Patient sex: M
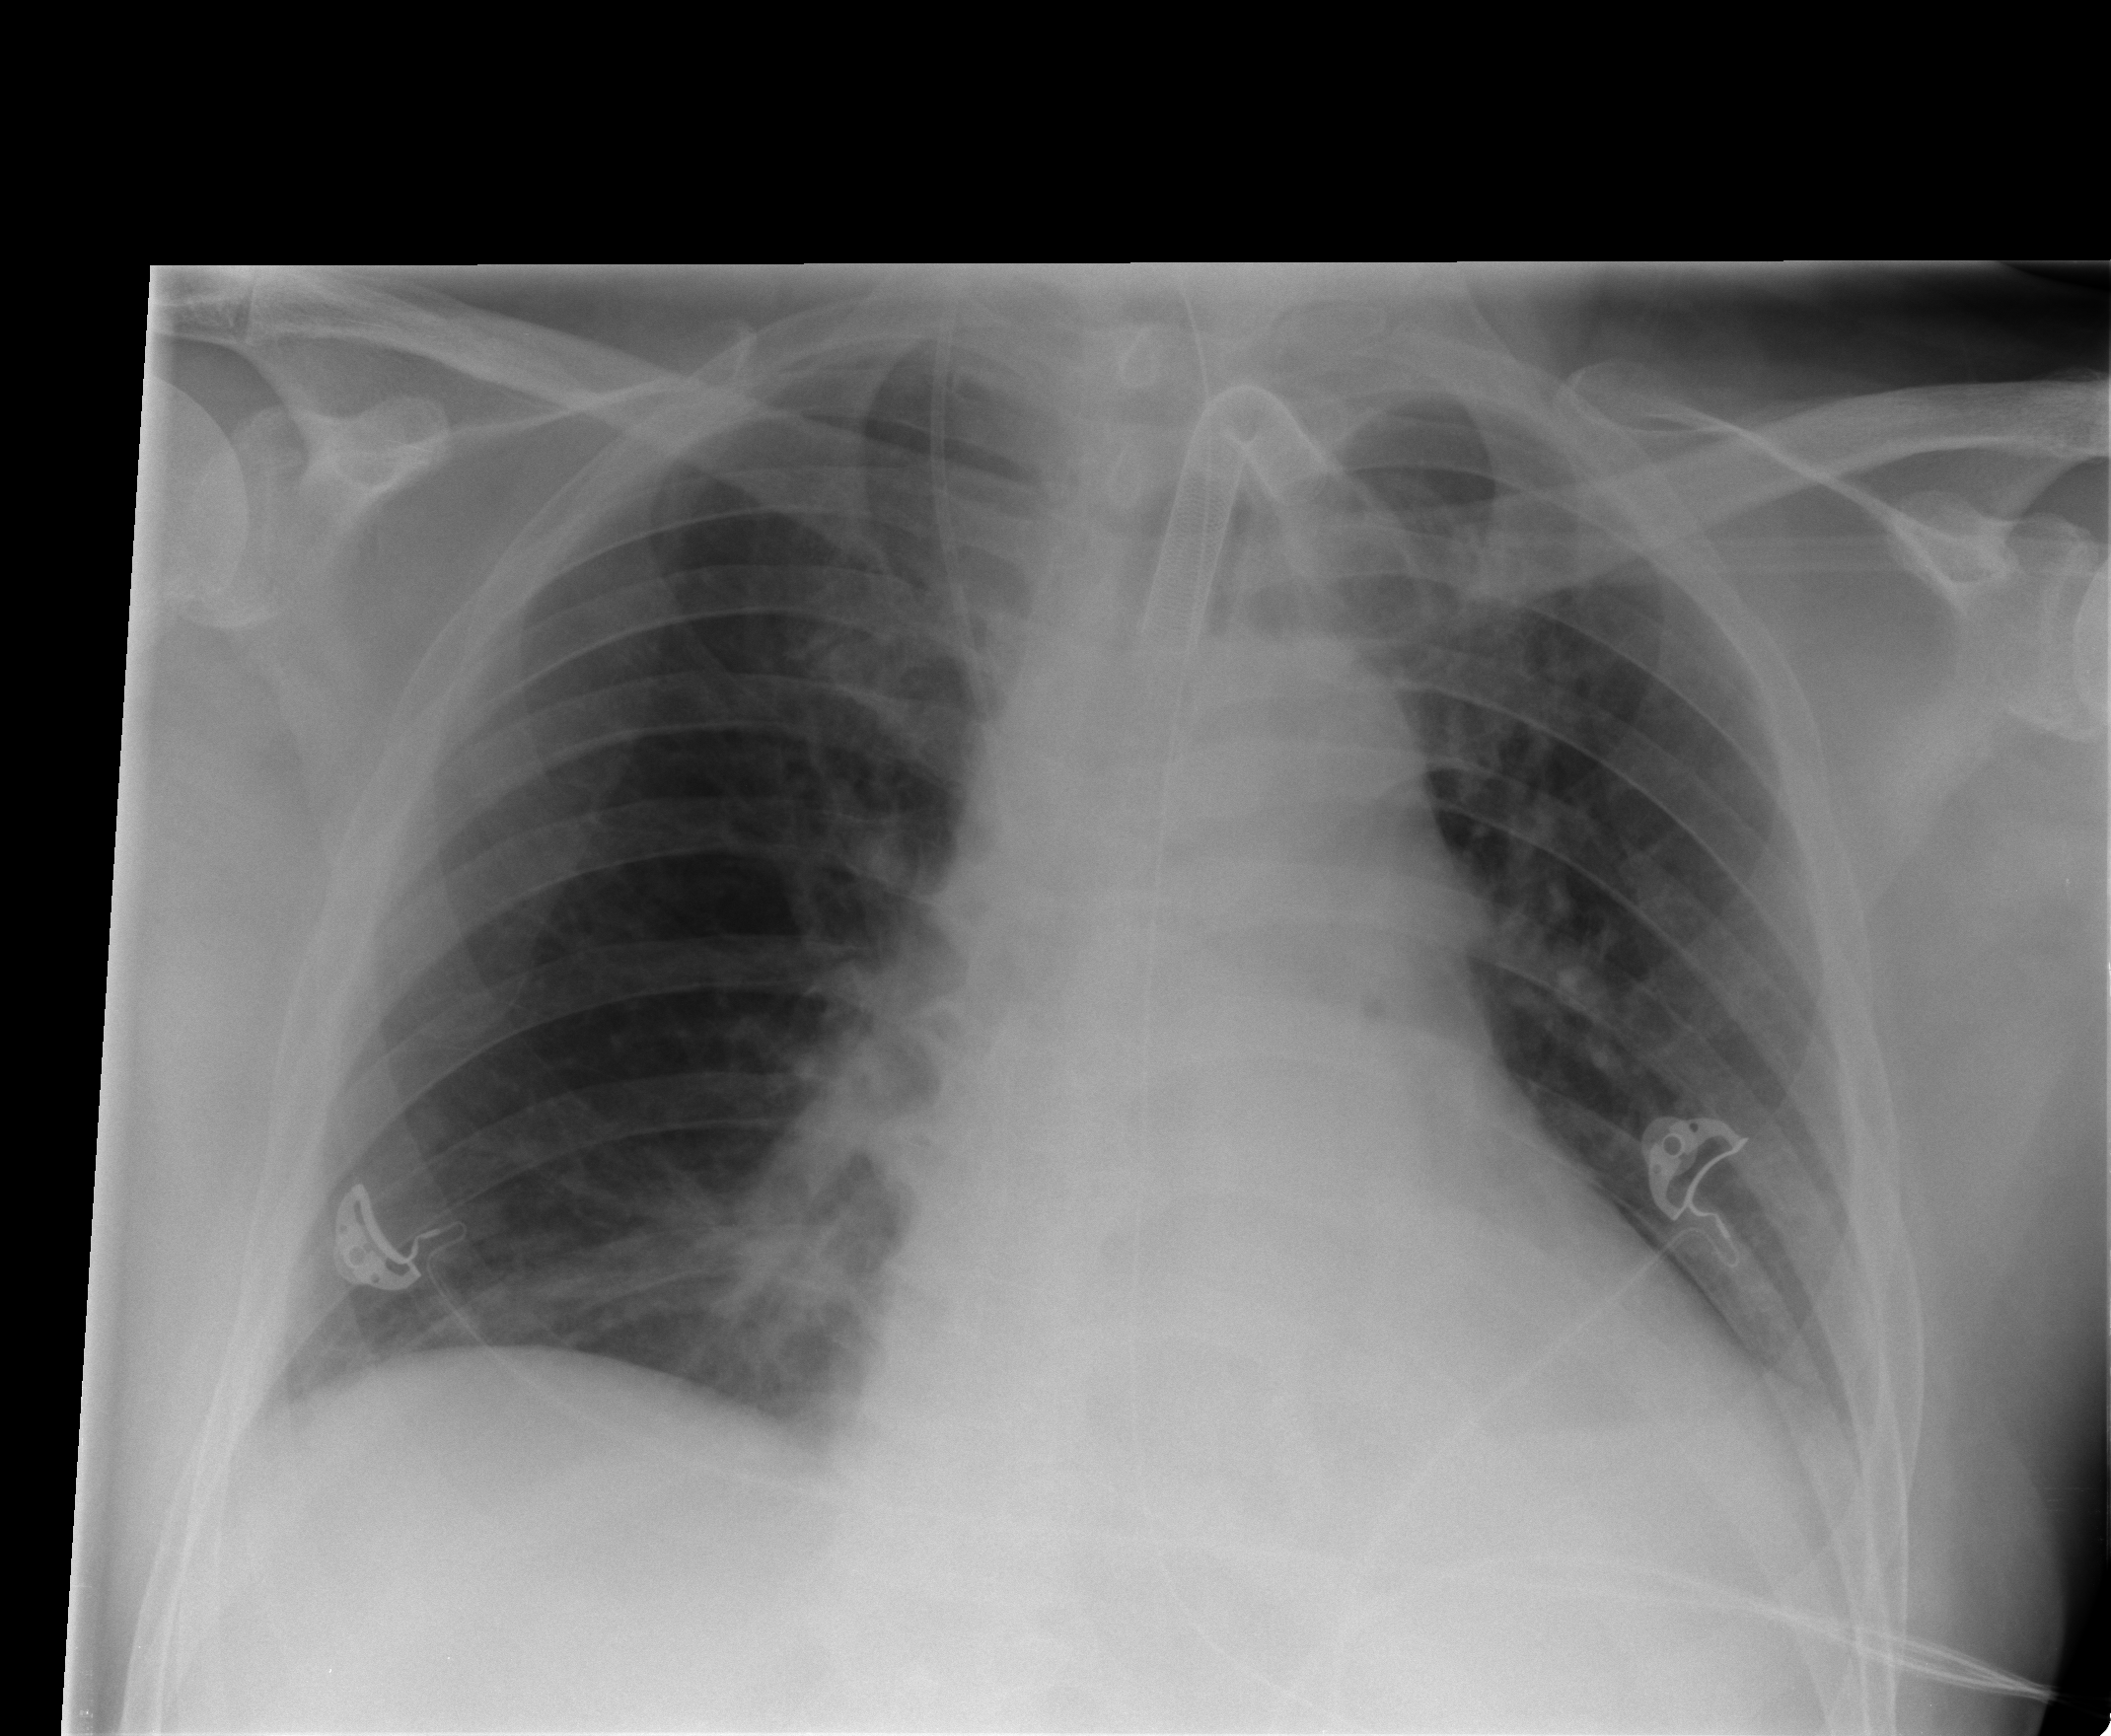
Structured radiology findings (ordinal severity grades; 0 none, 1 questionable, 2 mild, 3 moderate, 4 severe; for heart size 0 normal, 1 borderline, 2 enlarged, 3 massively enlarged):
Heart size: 1
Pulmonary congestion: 1
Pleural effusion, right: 1
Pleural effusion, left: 1
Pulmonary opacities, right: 0
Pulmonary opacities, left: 0
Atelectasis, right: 2
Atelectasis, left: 2